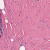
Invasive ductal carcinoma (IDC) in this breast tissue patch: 0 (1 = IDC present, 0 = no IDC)